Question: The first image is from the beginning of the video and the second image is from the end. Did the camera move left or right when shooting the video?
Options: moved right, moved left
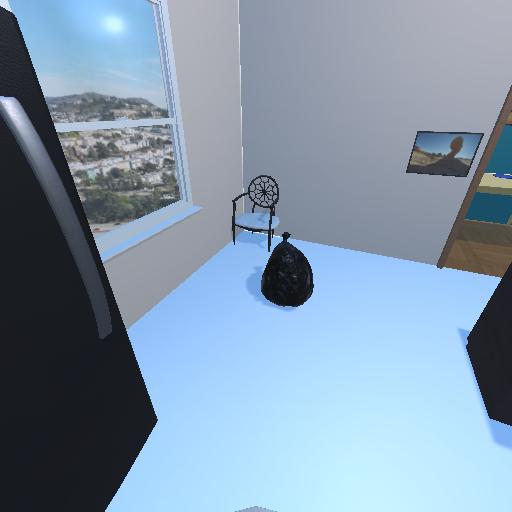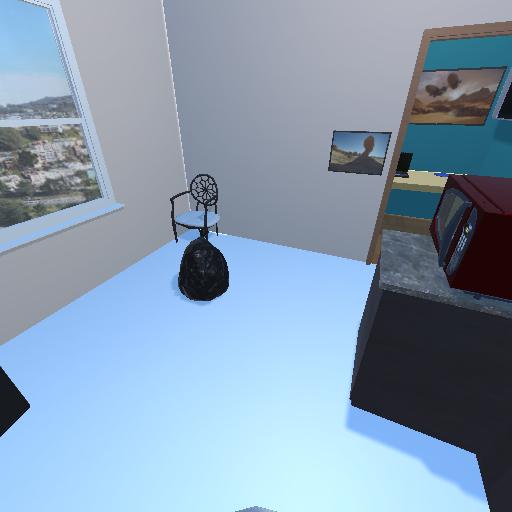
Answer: moved right